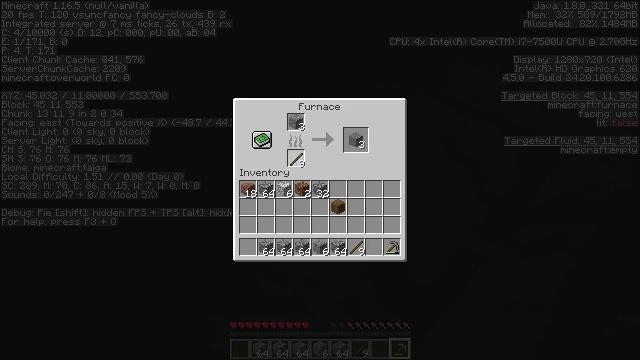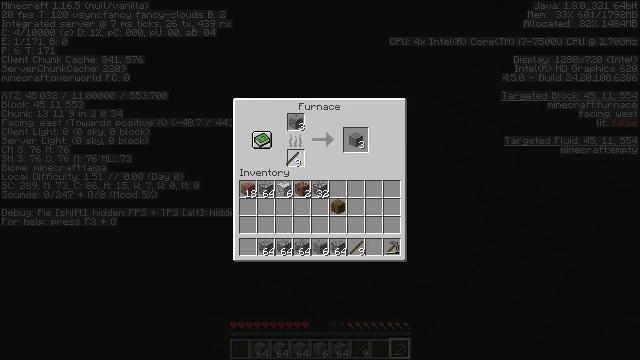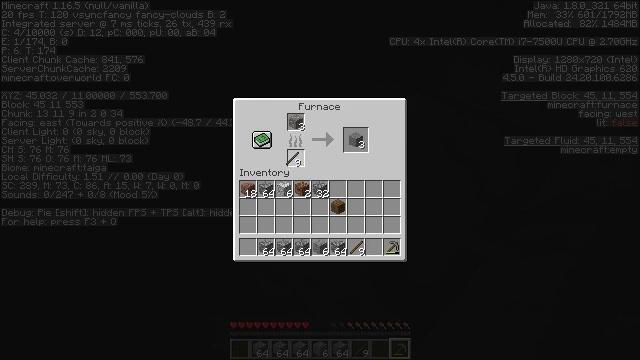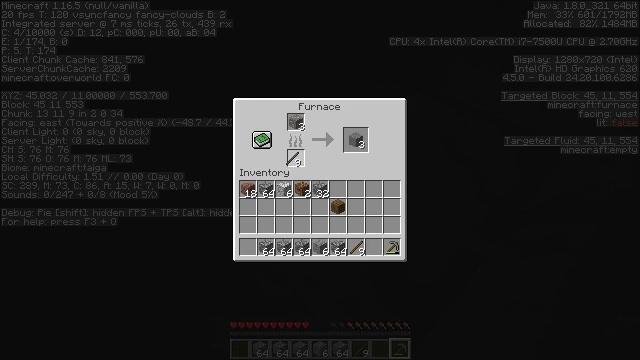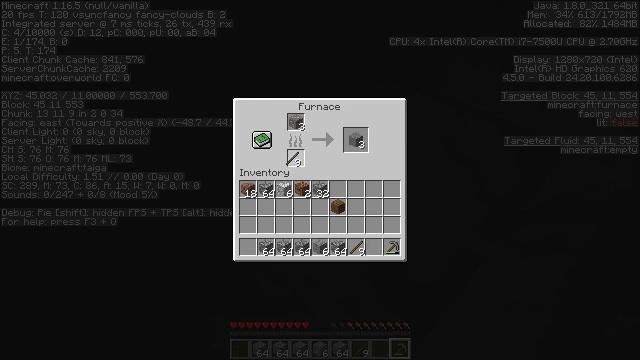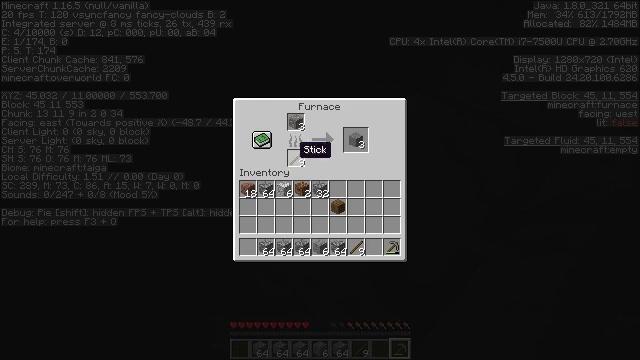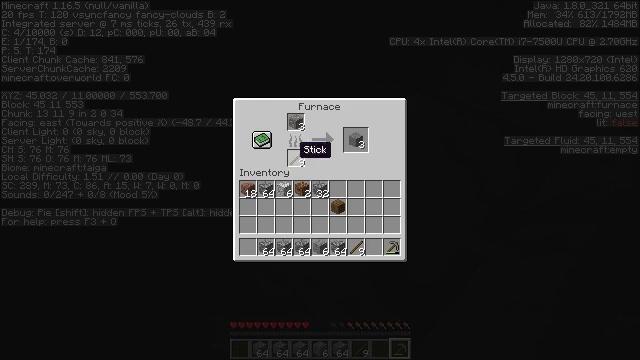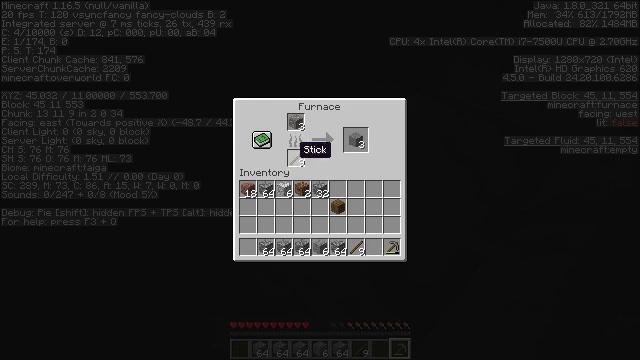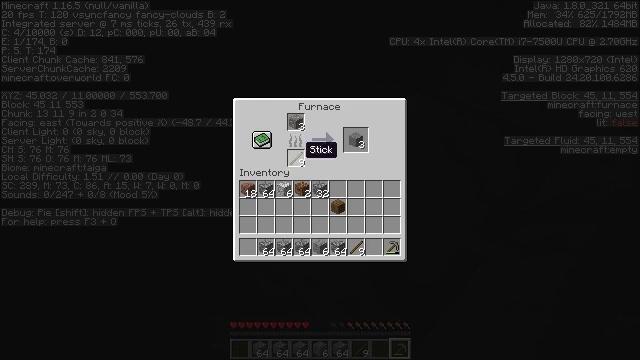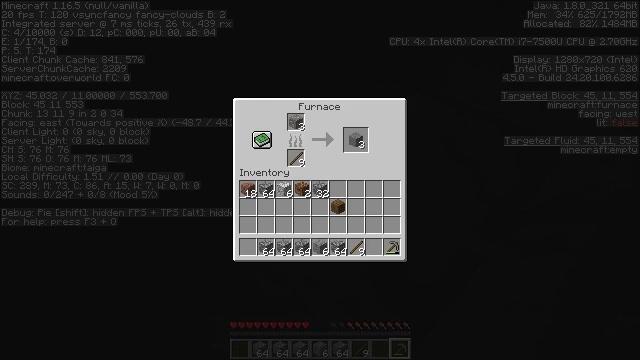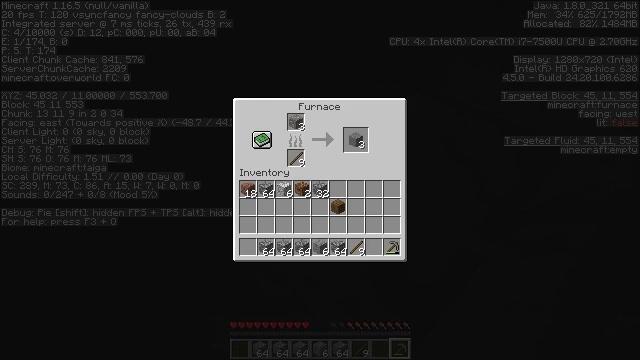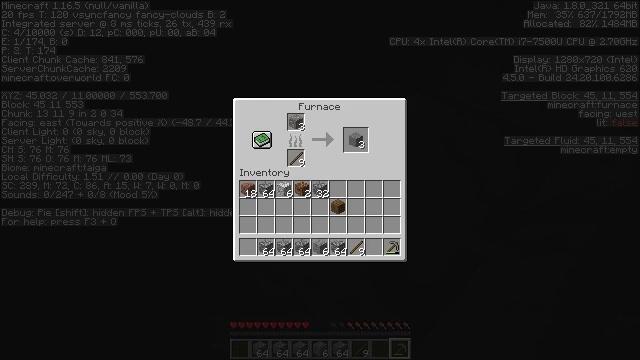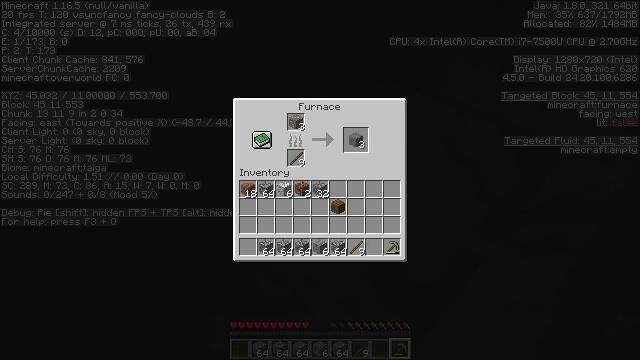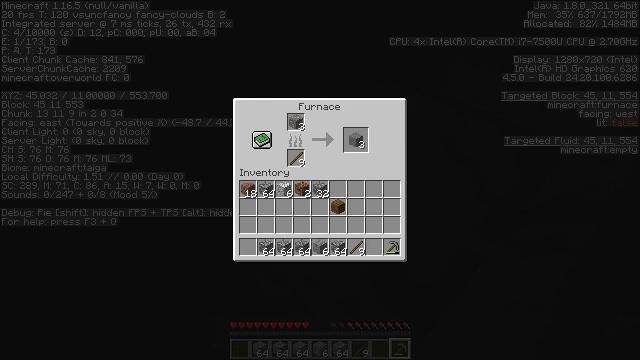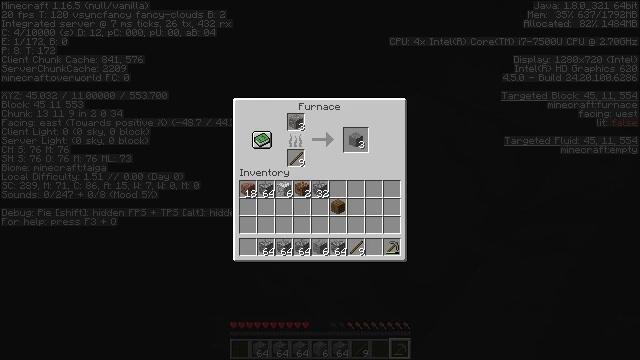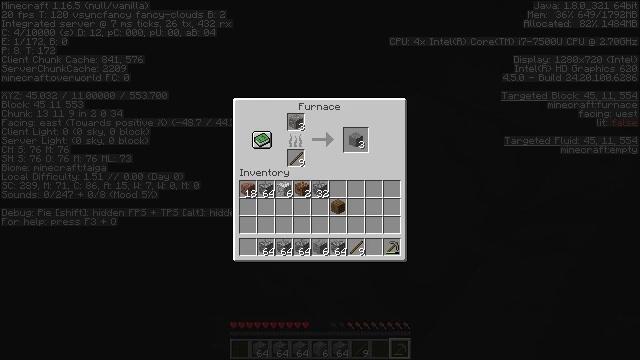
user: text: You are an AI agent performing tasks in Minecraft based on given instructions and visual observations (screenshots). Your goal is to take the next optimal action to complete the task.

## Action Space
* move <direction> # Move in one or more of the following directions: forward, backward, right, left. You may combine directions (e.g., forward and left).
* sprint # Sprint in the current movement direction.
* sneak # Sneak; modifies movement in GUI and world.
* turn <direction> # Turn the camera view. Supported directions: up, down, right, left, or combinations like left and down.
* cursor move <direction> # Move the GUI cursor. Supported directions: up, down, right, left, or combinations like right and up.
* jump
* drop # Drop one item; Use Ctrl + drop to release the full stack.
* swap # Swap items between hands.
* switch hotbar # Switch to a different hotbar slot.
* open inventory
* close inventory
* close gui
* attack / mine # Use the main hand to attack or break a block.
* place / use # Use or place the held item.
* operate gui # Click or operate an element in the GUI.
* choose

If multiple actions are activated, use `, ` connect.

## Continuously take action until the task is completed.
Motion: motion action
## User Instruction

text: craft item air
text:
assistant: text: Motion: no_op
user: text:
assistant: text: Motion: no_op
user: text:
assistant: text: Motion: operate gui
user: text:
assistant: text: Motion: operate gui
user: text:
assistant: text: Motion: no_op
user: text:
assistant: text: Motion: no_op
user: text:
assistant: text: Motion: no_op
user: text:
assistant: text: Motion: no_op
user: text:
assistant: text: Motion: cursor move right
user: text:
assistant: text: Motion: cursor move right
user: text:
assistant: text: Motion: cursor move right
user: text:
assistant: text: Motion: cursor move right
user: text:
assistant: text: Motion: no_op
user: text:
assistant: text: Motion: no_op
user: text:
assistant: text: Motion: no_op
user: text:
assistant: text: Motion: no_op
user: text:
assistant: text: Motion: no_op
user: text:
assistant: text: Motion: no_op
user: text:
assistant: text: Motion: no_op
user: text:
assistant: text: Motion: no_op
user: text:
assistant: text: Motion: cursor move left
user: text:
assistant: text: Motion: no_op
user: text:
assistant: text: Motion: no_op
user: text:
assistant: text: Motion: no_op
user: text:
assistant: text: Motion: no_op
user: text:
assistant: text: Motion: no_op
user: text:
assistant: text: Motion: no_op
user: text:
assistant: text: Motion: no_op
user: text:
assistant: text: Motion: no_op
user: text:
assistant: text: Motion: sneak